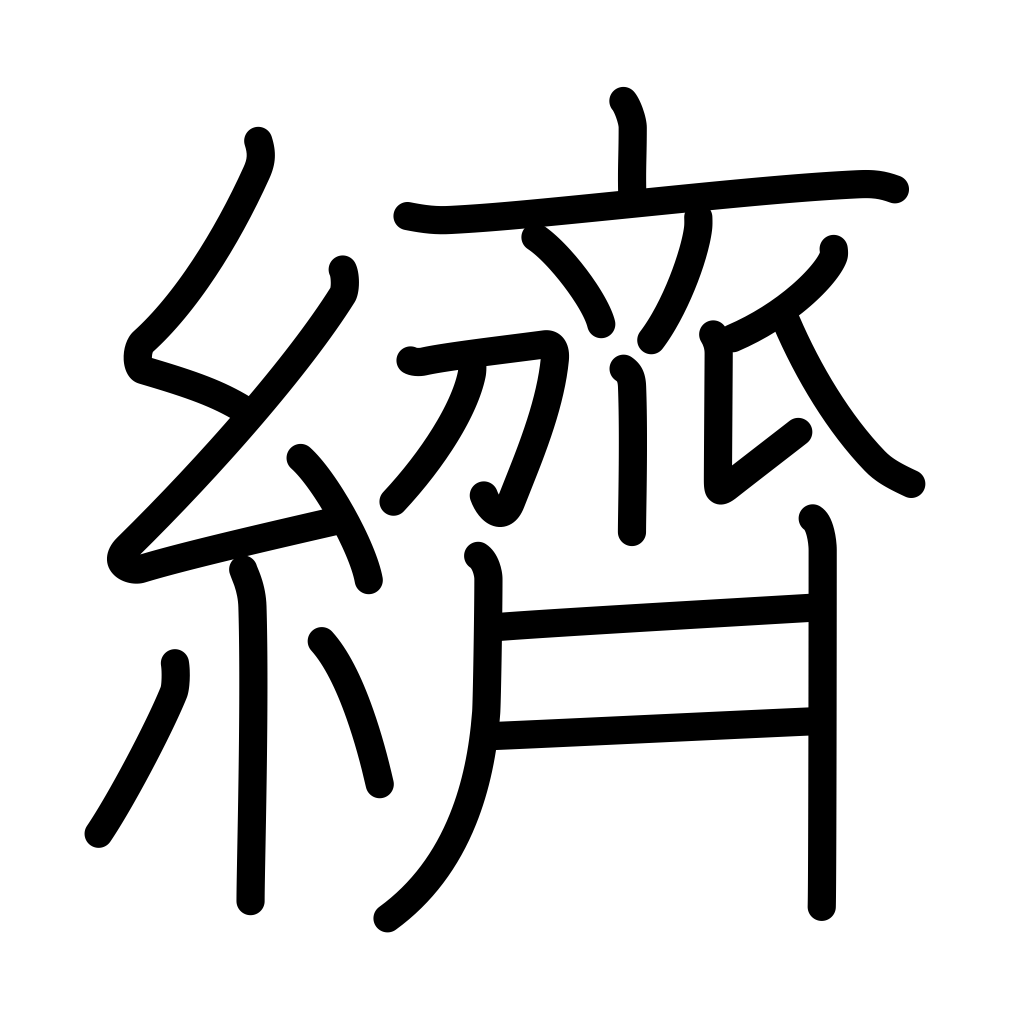
Meaning: splashed pattern dyeing or weaving